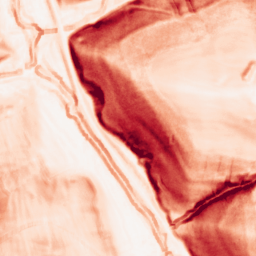
Category: morphological
Decomposition family: morphological_square
Decomposition parameters: operation: gradient
size: 5
Upsampling method: bilinear
Upsampling parameters: scale: 2
Upsampling scale: 2